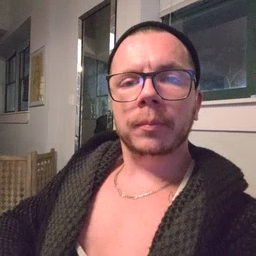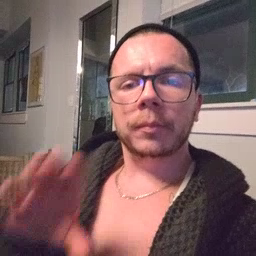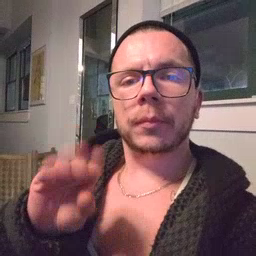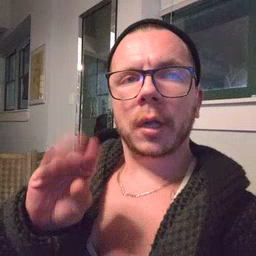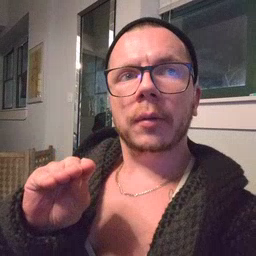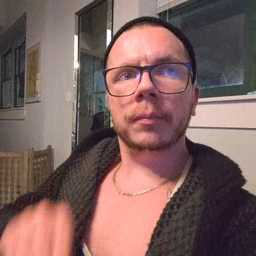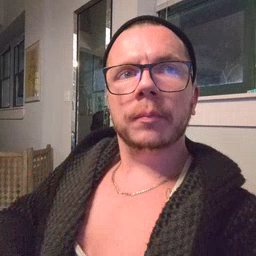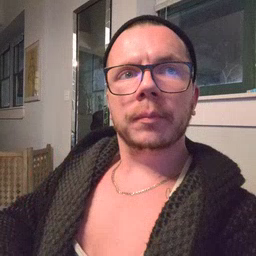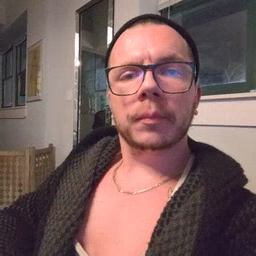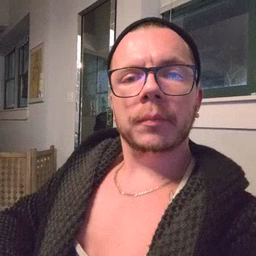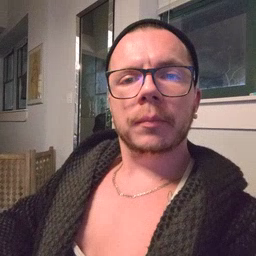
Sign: duck